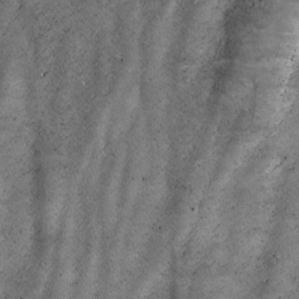
Label: non_frost